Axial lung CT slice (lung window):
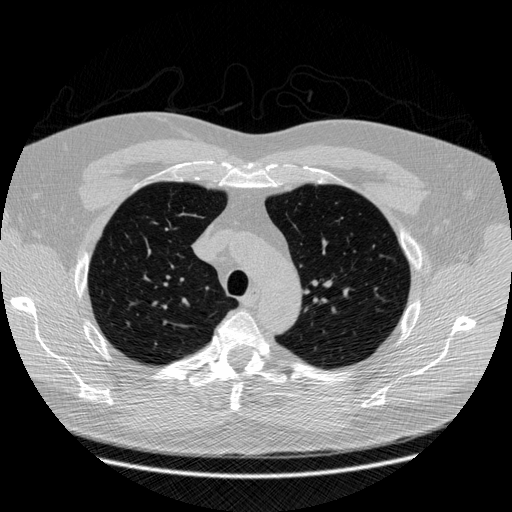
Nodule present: no